Field crop: maize
Growth stage: 2
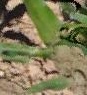
Species: maize